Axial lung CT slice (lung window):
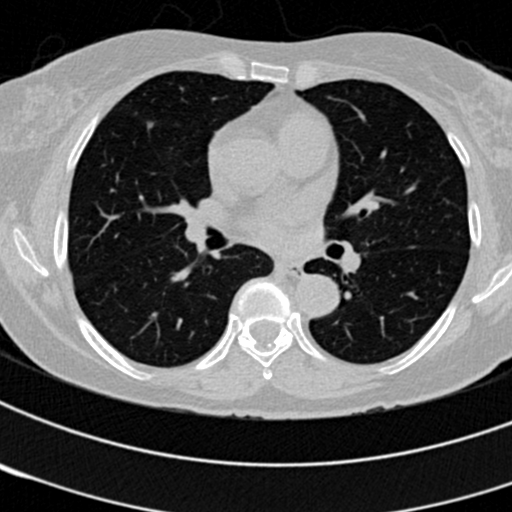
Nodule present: no